Question: I have been trying to render FreeType2 fonts in OpenGL 3. I used NeHe's tutorial <URL> to update vertex buffer for every character. The arrays of vertices are created during glyph loading as NeHe does with display lists:
'''
int width = next_p2(bitmap.width);
int height = next_p2(bitmap.rows);
float x=(float)bitmap.width / (float)width,
y= (float)bitmap.rows / (float)height;
using namespace glm;
glyphsVertices[c] = new pxgVertex2dT[4];
glyphsVertices[c][0] = { vec2(0,bitmap.rows), vec2(0,y) };
glyphsVertices[c][1] = { vec2(0,0), vec2(0,0) };
glyphsVertices[c][2] = { vec2(bitmap.width,0), vec2(x,0) };
glyphsVertices[c][3] = { vec2(bitmap.width,bitmap.rows), vec2(x,y) };
'''
Where glyphVertices is two-dimentional array of such structure:
'''
struct Vertex2dT
{
glm::vec2 pos;
glm::vec2 texCoord;
};
'''
Unfortunately, I get the following result:

So, what am I doing wrong?
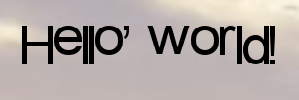
Answer: As SAKrisT correctly pointed out, the problem was caused by incorrect offset by Y axis. Playing a bit with the code, I figured out the solution:
'''
if(FT_Load_Char(face, c, FT_LOAD_RENDER))
return;
FT_GlyphSlot g = face->glyph;
int width = next_p2(g->bitmap.width);
int height = next_p2(g->bitmap.rows);
...
float x=(float)g->bitmap.width / (float)width,
y= (float)g->bitmap.rows / (float)height;
float x2 = g->bitmap_left;
float y2 = g->bitmap_top;
float w = g->bitmap.width;
float h = g->bitmap.rows;
using namespace glm;
glyphsVertices[c] = new pxgVertex2dT[4];
glyphsVertices[c][0] = { vec2(0,h-y2), vec2(0,y) };
glyphsVertices[c][1] = { vec2(0,-y2), vec2(0,0) };
glyphsVertices[c][2] = { vec2(w,-y2), vec2(x,0) };
glyphsVertices[c][3] = { vec2(w,h-y2), vec2(x,y) };
'''
Now it works perfectly!